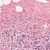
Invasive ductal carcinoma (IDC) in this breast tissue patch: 1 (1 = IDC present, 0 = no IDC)